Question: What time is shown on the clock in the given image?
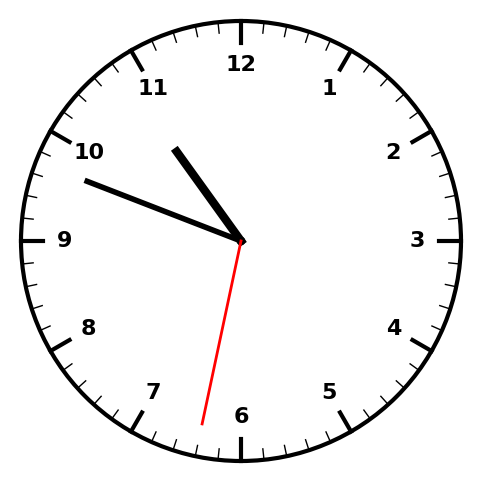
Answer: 10:48:32